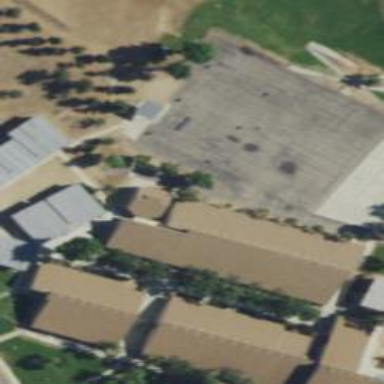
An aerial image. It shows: School.